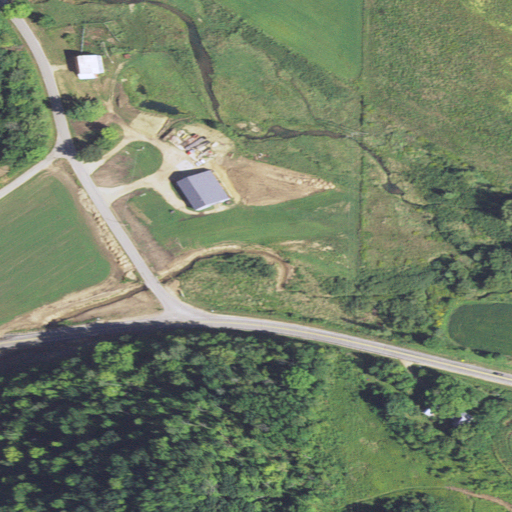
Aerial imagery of valley in Wisconsin named Dry Hollow containing pasture, deciduous forest, cultivated crops, open development, low intensity development, medium intensity development, mixed forest, and shrub